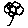
Label: flower